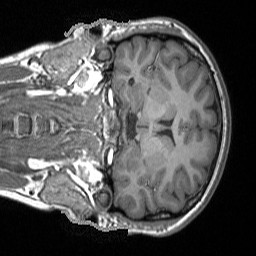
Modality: T1w
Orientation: sagittal
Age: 21
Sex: female
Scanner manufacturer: siemens
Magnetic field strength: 3 T
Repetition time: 1900 s
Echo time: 2.49 s